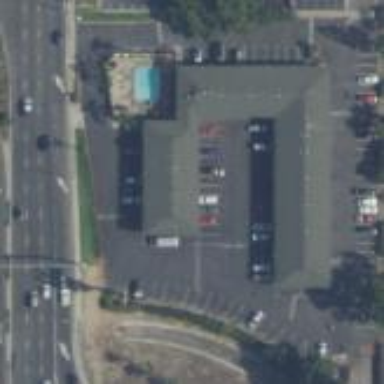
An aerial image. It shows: Building that is motel.